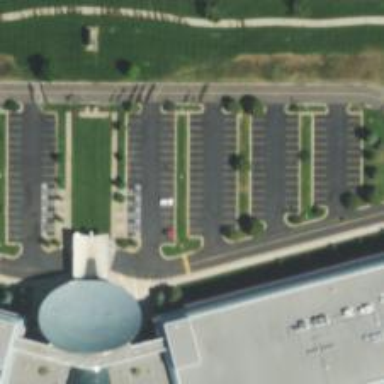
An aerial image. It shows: Parking space is available.